Field crop: maize
Growth stage: 2
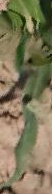
Species: maize